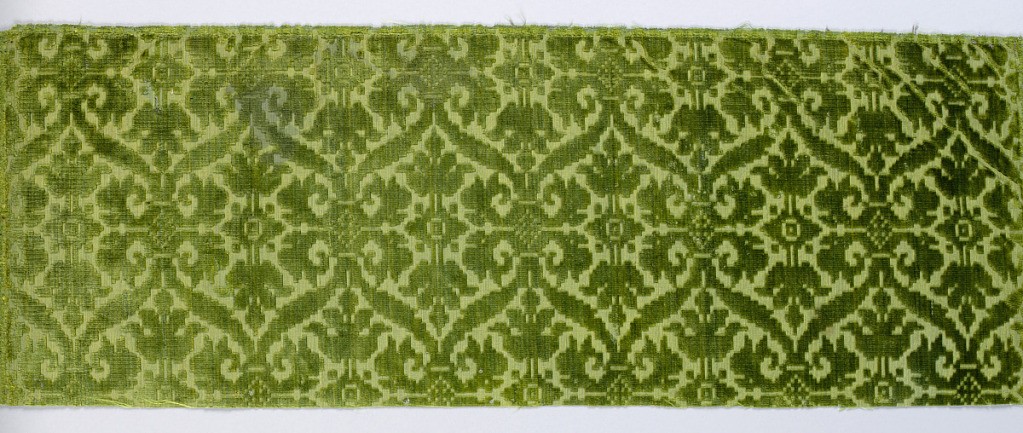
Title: Fragments
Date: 17th century
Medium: silk Technique: supplementary warp forming raised pile in plain wave foundation (velvet)
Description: Leaf motifs within a framework in green.